Question: I am brand new to trying out an android app. I started to follow the online tutorial (<URL>, but getting a bit frustrated at adding a new TextView, as according to the tutorial, it should show in design view, and let me move it around. It is invisible to me in design view though, and I can only see it by running an emulation. Please can someone let me know if I am doing something wrong? or something the tutorial does not tell you? or is this just a bug?

Thank you in advance for any advice you can offer.
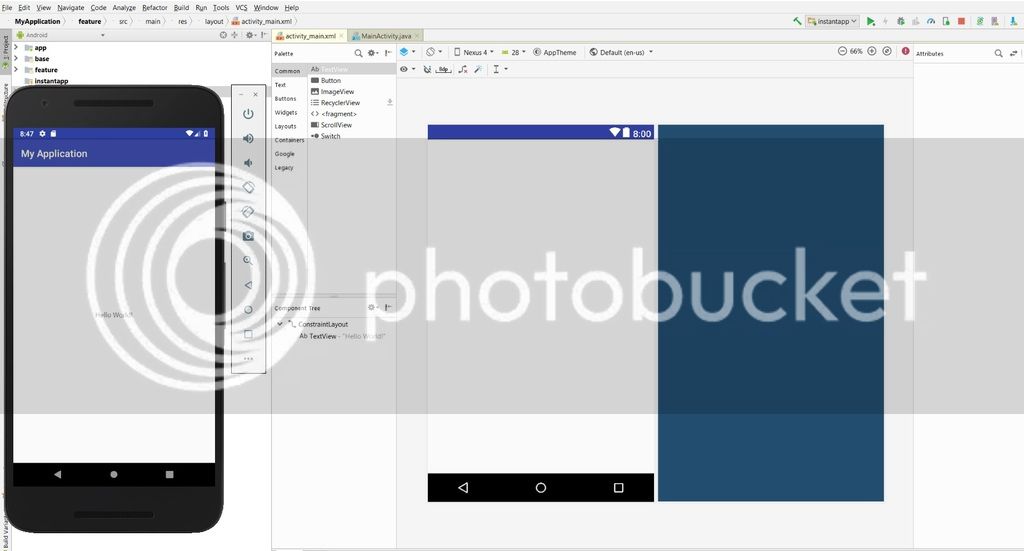
Answer: There is a bug in latest sdk 28 ,
Change the 'compileSdkVersion 27'
'targetSdkVersion 27'
and
'implementation 'com.android.support:appcompat-v7:27.1.1''
This is said to fix problem but I did not test it yet
In styles.xml change the parent theme for your app to 'Base.Theme.AppCompat' instead of 'Theme.AppCompat'